Question: I am attempting to write a simple 404 (Page not Found) error page for my website: bazingamanphdgaming.t15.org. This is my code so far:
'''
<html>
<head>
<title>404 - Not found</title>
<style>
#title {
position:fixed;
top:40%;
color:white;
font-size:40px;
text-align:center;
width:100%
}
#link {
position:fixed;
top:45%;
font-size:20px;
text-align:center;
width:100%
}
</style>
</head>
<body style="background-color:black">
<div id="title"><b>404 - Page not found</b></div>
<div id="link"><br />
<a style="color:white" href="http://bazingamanphdgaming.t15.org">
Return to the BazingaManPHD Gaming home page.
</a>
</div>
</body>
</html>
'''
However when I reduce the browser window's width the bold text in the #title goes over the link going back to the homepage. This is a screenshot:

Of course to fix this problem I would need to put a min-width property on the #title like so:
'''
<div id="title" style="min-width:200px"><b>404 - Page not found</b></div>
'''
I am using 200px as an example there, but it doesn't seen to work, whatever size I put it as. Any help would be appreciated.
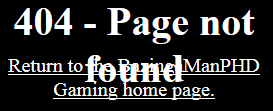
Answer: You could enable vertical align by setting 'display:table' and 'display:table-cell' to the containers.
'''
html,body{
width:100%;
height:100%;
}
body{display:table}
.page {
background:black;
display:table-cell;
vertical-align:middle;
text-align:center;
width:100%;
height:100%;
}
.title {
color:white;
font-size:40px;
}
.link {
font-size:20px;
color:white;
}
'''
'''
<div class="page">
<div class="title">404 - Page not found</div>
<a class="link" href="http://bazingamanphdgaming.t15.org">Return to the BazingaManPHD Gaming home page.</a>
</div>
'''
This way it will center whatever you put into it.
Demo at <URL>